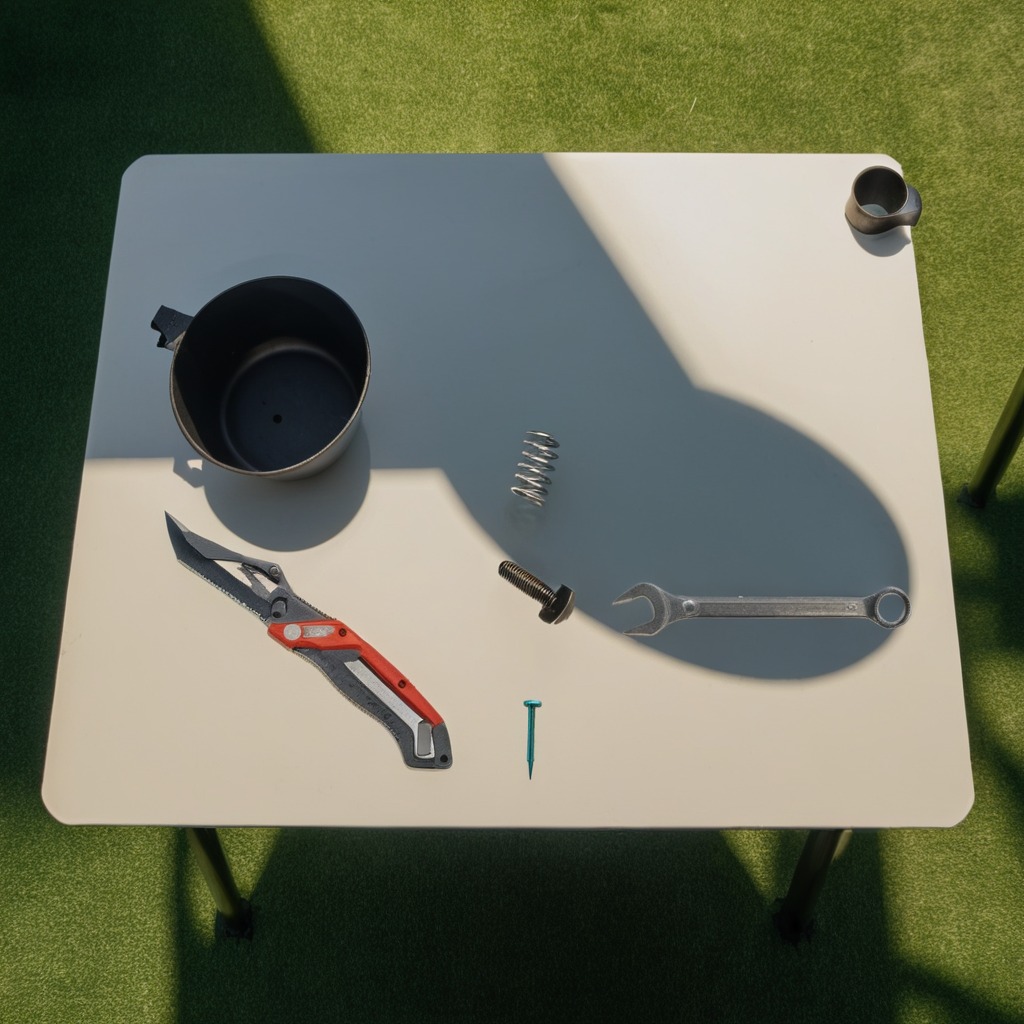
A utility knife, a metal machine screw, an iron nail, a coiled metal spring, and a wrench are lying on the textured surface of a clean utility table.